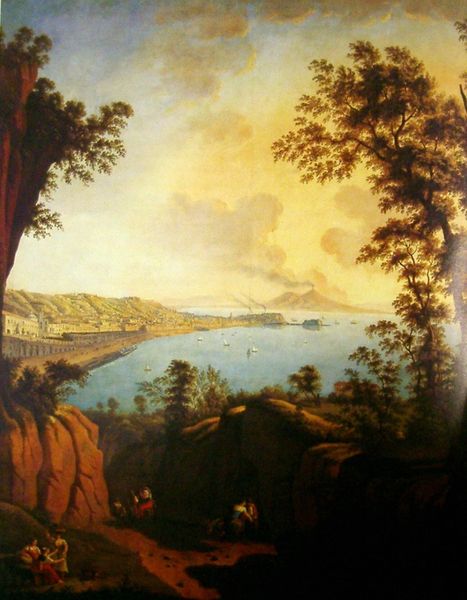
Titel: Golf von Neapel vom Posilipp
Künstler: Ludwig Philipp Strack
Standort: Oldenburg
Institution: Landesmuseum
Schlagwörter: baum, berg, blau, dunkel, felsen, feuer, gemälde, himmel, mann, meer, schatten, wasser, wolken, bäume, frauen, gelb, grün, landschaft, menschen, mädchen, see, sitzen, stadt, ufer, äste, braun, bunt, frau, hell, licht, männer, schwarz, strasse, weiss, ausblick, gebäude, rot, weg, wiese, wolke, hochformat, leute, mensch, stehen, stein, steine, dämmerung, horizont, häuser, hügel, natur, sonnenaufgang, strauch, zweige, büsche, pfad, qualm, rauch, sonne, gold, kind, personen, pflanzen, wald, bauern, boot, boote, kinder, schornstein, aussicht, küste, schiffe, segel, segelboot, sommer, strand, italien, süden, berge, fels, gebirge, klippen, sonnenlicht, dunst, sonnenuntergang, schlucht, ausflug, figuren, hafen, kuppel, promenade, romantik, weiber, spielen, abendstimmung, bucht, segelboote, steilküste, helligkeit, palast, flammen, vulkan, leuchtturm, zweig, landschaftsbild, spaziergänger, hohlweg, hirten, deutschrömer, weggabelung, ausbruch, golf, steins, pompeji, vesuv, vulkanausbruch, mittelmeer, neapel, teine, lorrain, romantil, ätna, etna, naturschauspiel, golf von neapel, waschfrauen, seee, zweit, rauchsäule, freuen, vulkane, usblick, bauersfrauen, vesuvausbruch, landschafta, spielende menschen, wndern, bäuerrinnen